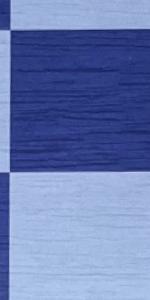
Label: Empty